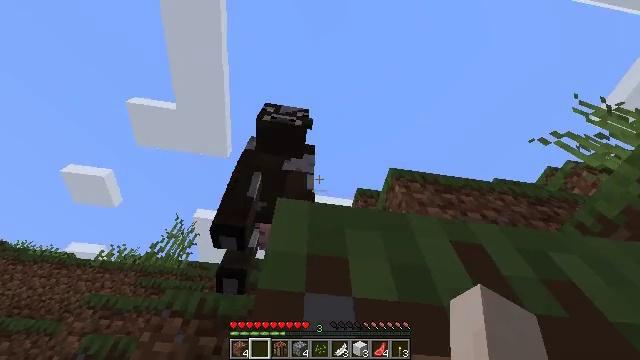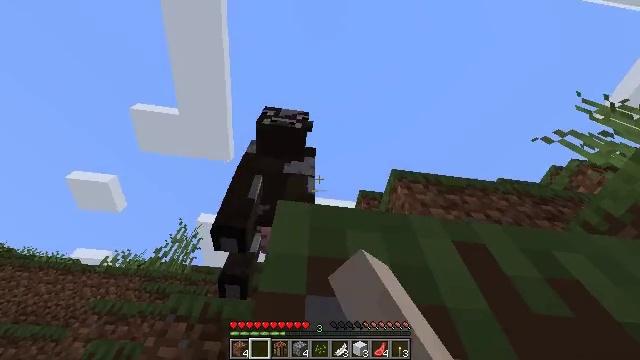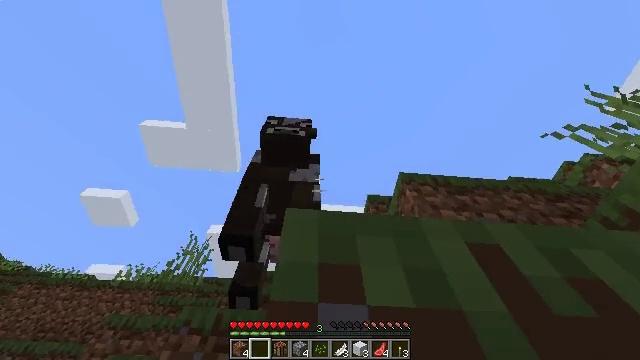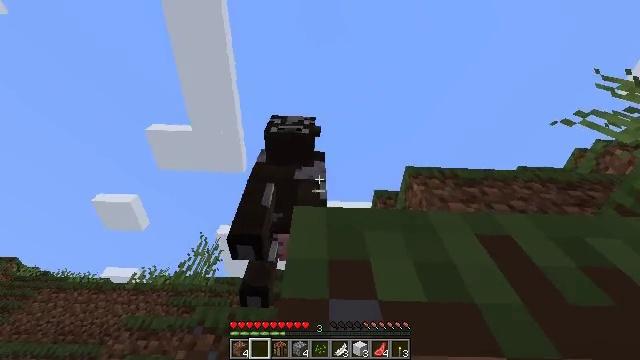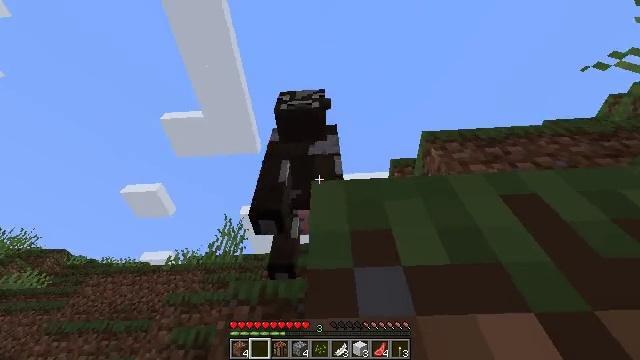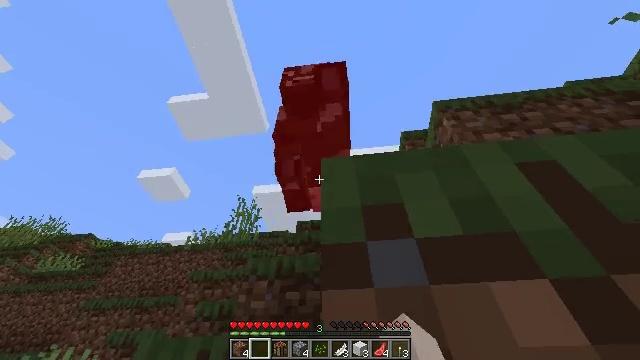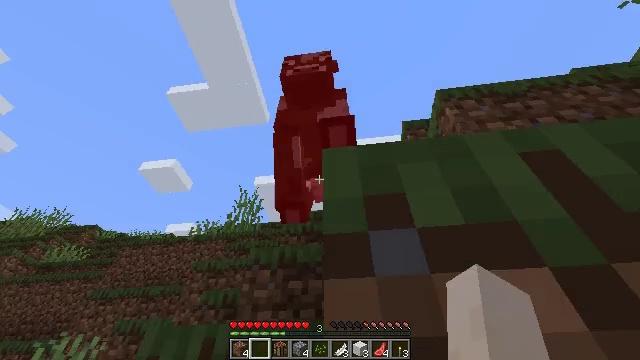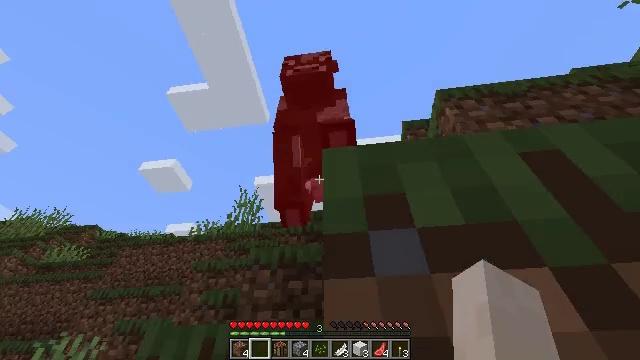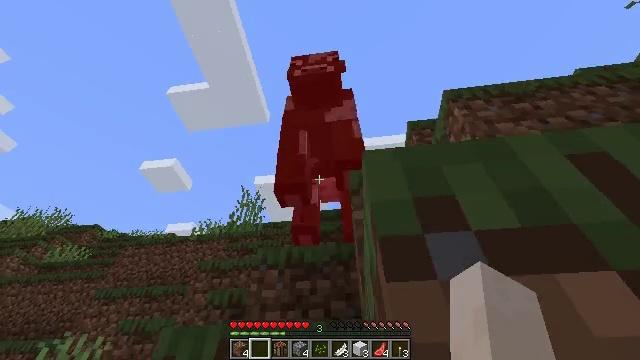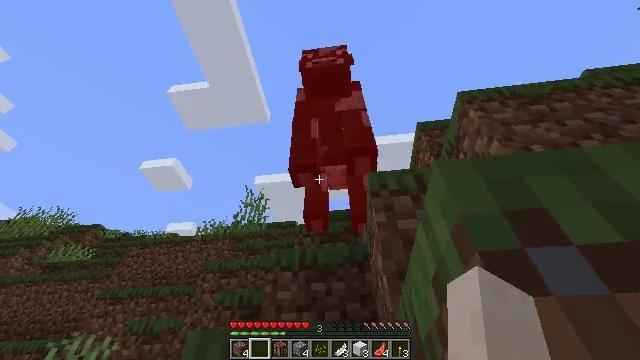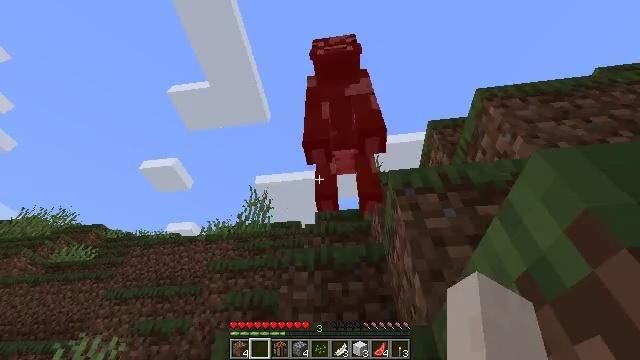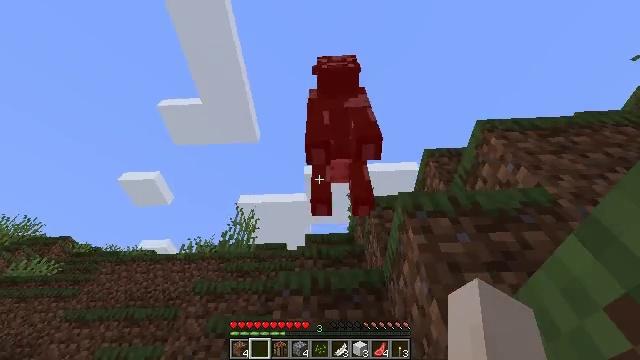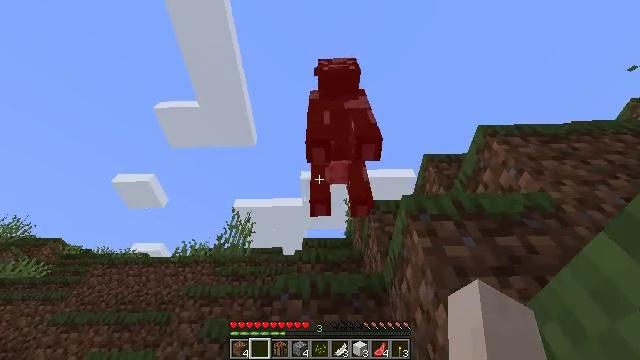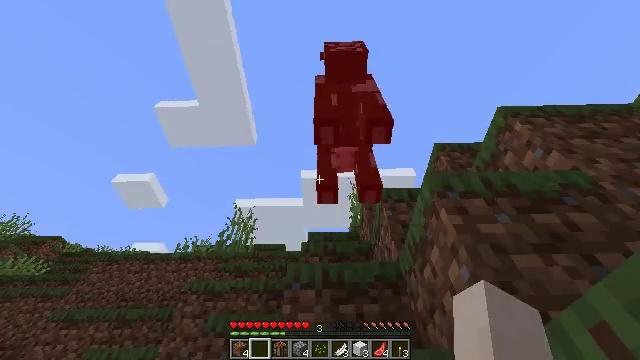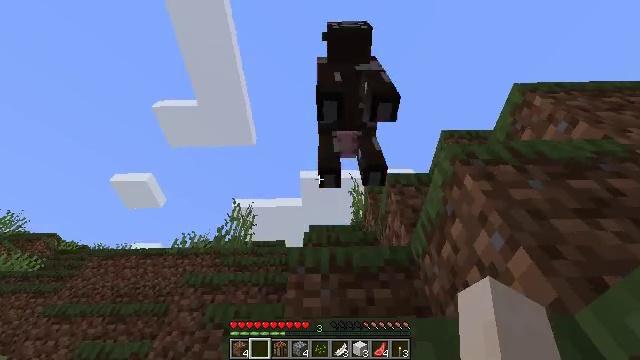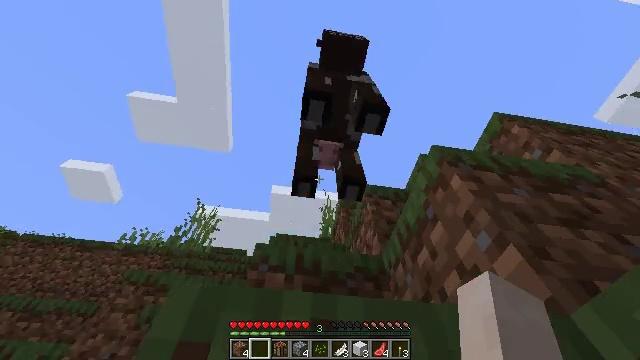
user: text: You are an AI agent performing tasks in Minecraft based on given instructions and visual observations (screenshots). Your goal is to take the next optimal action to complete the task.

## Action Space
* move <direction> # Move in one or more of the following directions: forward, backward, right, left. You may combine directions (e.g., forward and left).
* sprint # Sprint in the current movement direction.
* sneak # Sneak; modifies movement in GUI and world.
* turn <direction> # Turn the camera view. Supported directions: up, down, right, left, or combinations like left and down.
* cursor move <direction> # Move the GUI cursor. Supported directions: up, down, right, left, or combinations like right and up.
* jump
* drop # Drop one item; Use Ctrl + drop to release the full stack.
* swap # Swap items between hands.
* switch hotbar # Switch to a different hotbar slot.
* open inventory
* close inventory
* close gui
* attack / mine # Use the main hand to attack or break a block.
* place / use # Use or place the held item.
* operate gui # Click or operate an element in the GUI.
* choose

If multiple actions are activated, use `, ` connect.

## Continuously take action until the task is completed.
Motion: motion action
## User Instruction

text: Combat the cow.
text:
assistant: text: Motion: turn left, attack / mine
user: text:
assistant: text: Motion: turn left and up, attack / mine
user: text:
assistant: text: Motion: turn left
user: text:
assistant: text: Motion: turn left and down
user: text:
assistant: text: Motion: turn left and down
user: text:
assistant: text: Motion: turn down
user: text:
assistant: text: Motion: no_op
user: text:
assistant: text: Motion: move left
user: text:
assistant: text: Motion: move left
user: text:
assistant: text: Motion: move forward and move left
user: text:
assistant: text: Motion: move forward and move left, turn right and up
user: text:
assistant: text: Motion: move forward, turn right and up
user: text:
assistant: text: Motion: move forward
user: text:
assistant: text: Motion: move forward
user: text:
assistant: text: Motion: move forward, turn right and up
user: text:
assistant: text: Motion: move forward, turn right
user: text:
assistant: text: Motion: move forward
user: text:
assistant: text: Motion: move forward, turn up
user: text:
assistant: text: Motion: turn up
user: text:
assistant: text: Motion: turn right and up
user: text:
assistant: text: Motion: turn up, attack / mine
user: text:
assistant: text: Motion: attack / mine
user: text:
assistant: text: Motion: attack / mine
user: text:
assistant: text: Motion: no_op
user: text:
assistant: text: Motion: no_op
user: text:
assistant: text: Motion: no_op